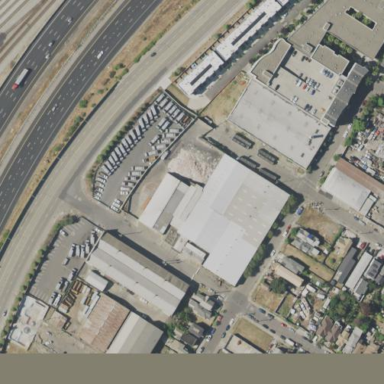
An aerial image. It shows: Building housing recycling shop.